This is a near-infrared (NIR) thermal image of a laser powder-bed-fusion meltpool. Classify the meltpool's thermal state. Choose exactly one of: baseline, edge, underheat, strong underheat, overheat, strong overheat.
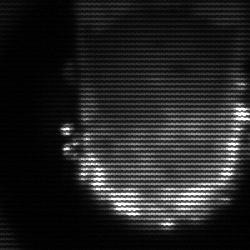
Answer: baseline